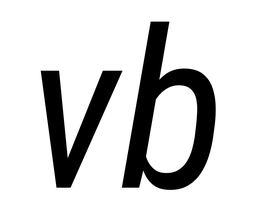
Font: Roboto-Italic_Condensed_Italic